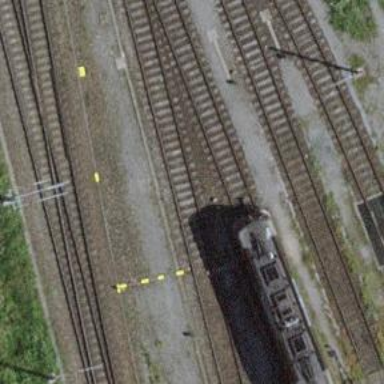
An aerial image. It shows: Railway siding with rails.